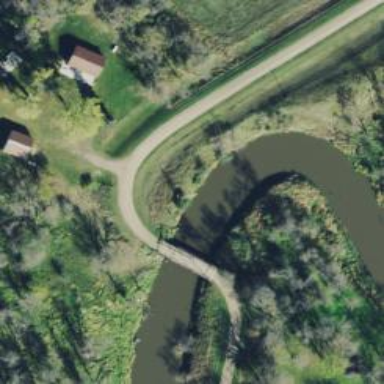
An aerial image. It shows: Unclassified road with bridge.